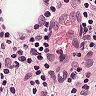
Metastatic tissue present: yes